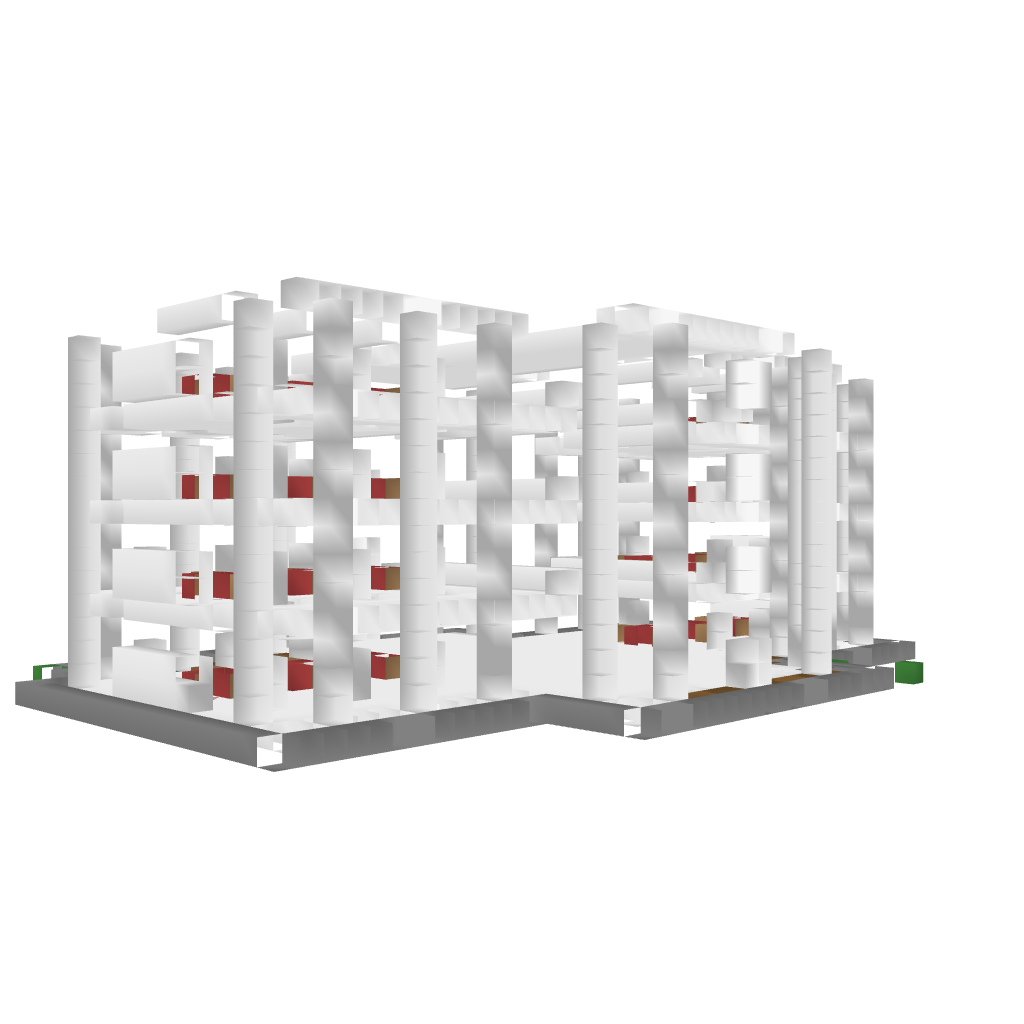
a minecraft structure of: Modern Hotel bad low quality